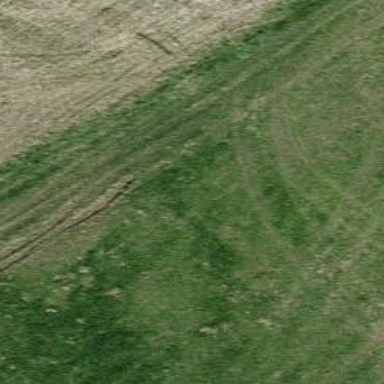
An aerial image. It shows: Track with very rough surface.